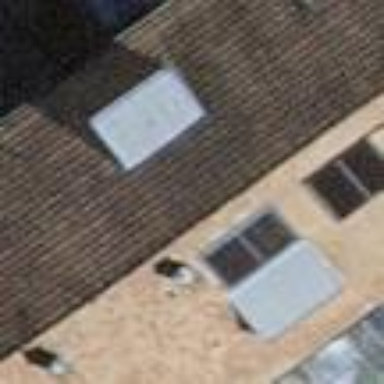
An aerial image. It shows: Terrace building.